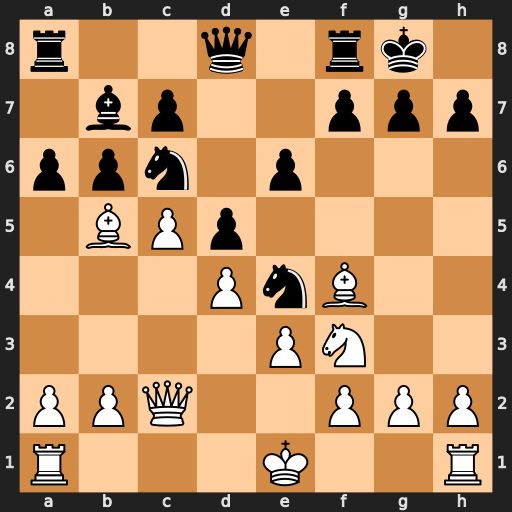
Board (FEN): r2q1rk1/1bp2ppp/ppn1p3/1BPp4/3PnB2/4PN2/PPQ2PPP/R3K2R
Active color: w
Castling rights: KQ
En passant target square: -
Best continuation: Bxc6 Bxc6 cxb6 cxb6 Qxc6